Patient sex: M
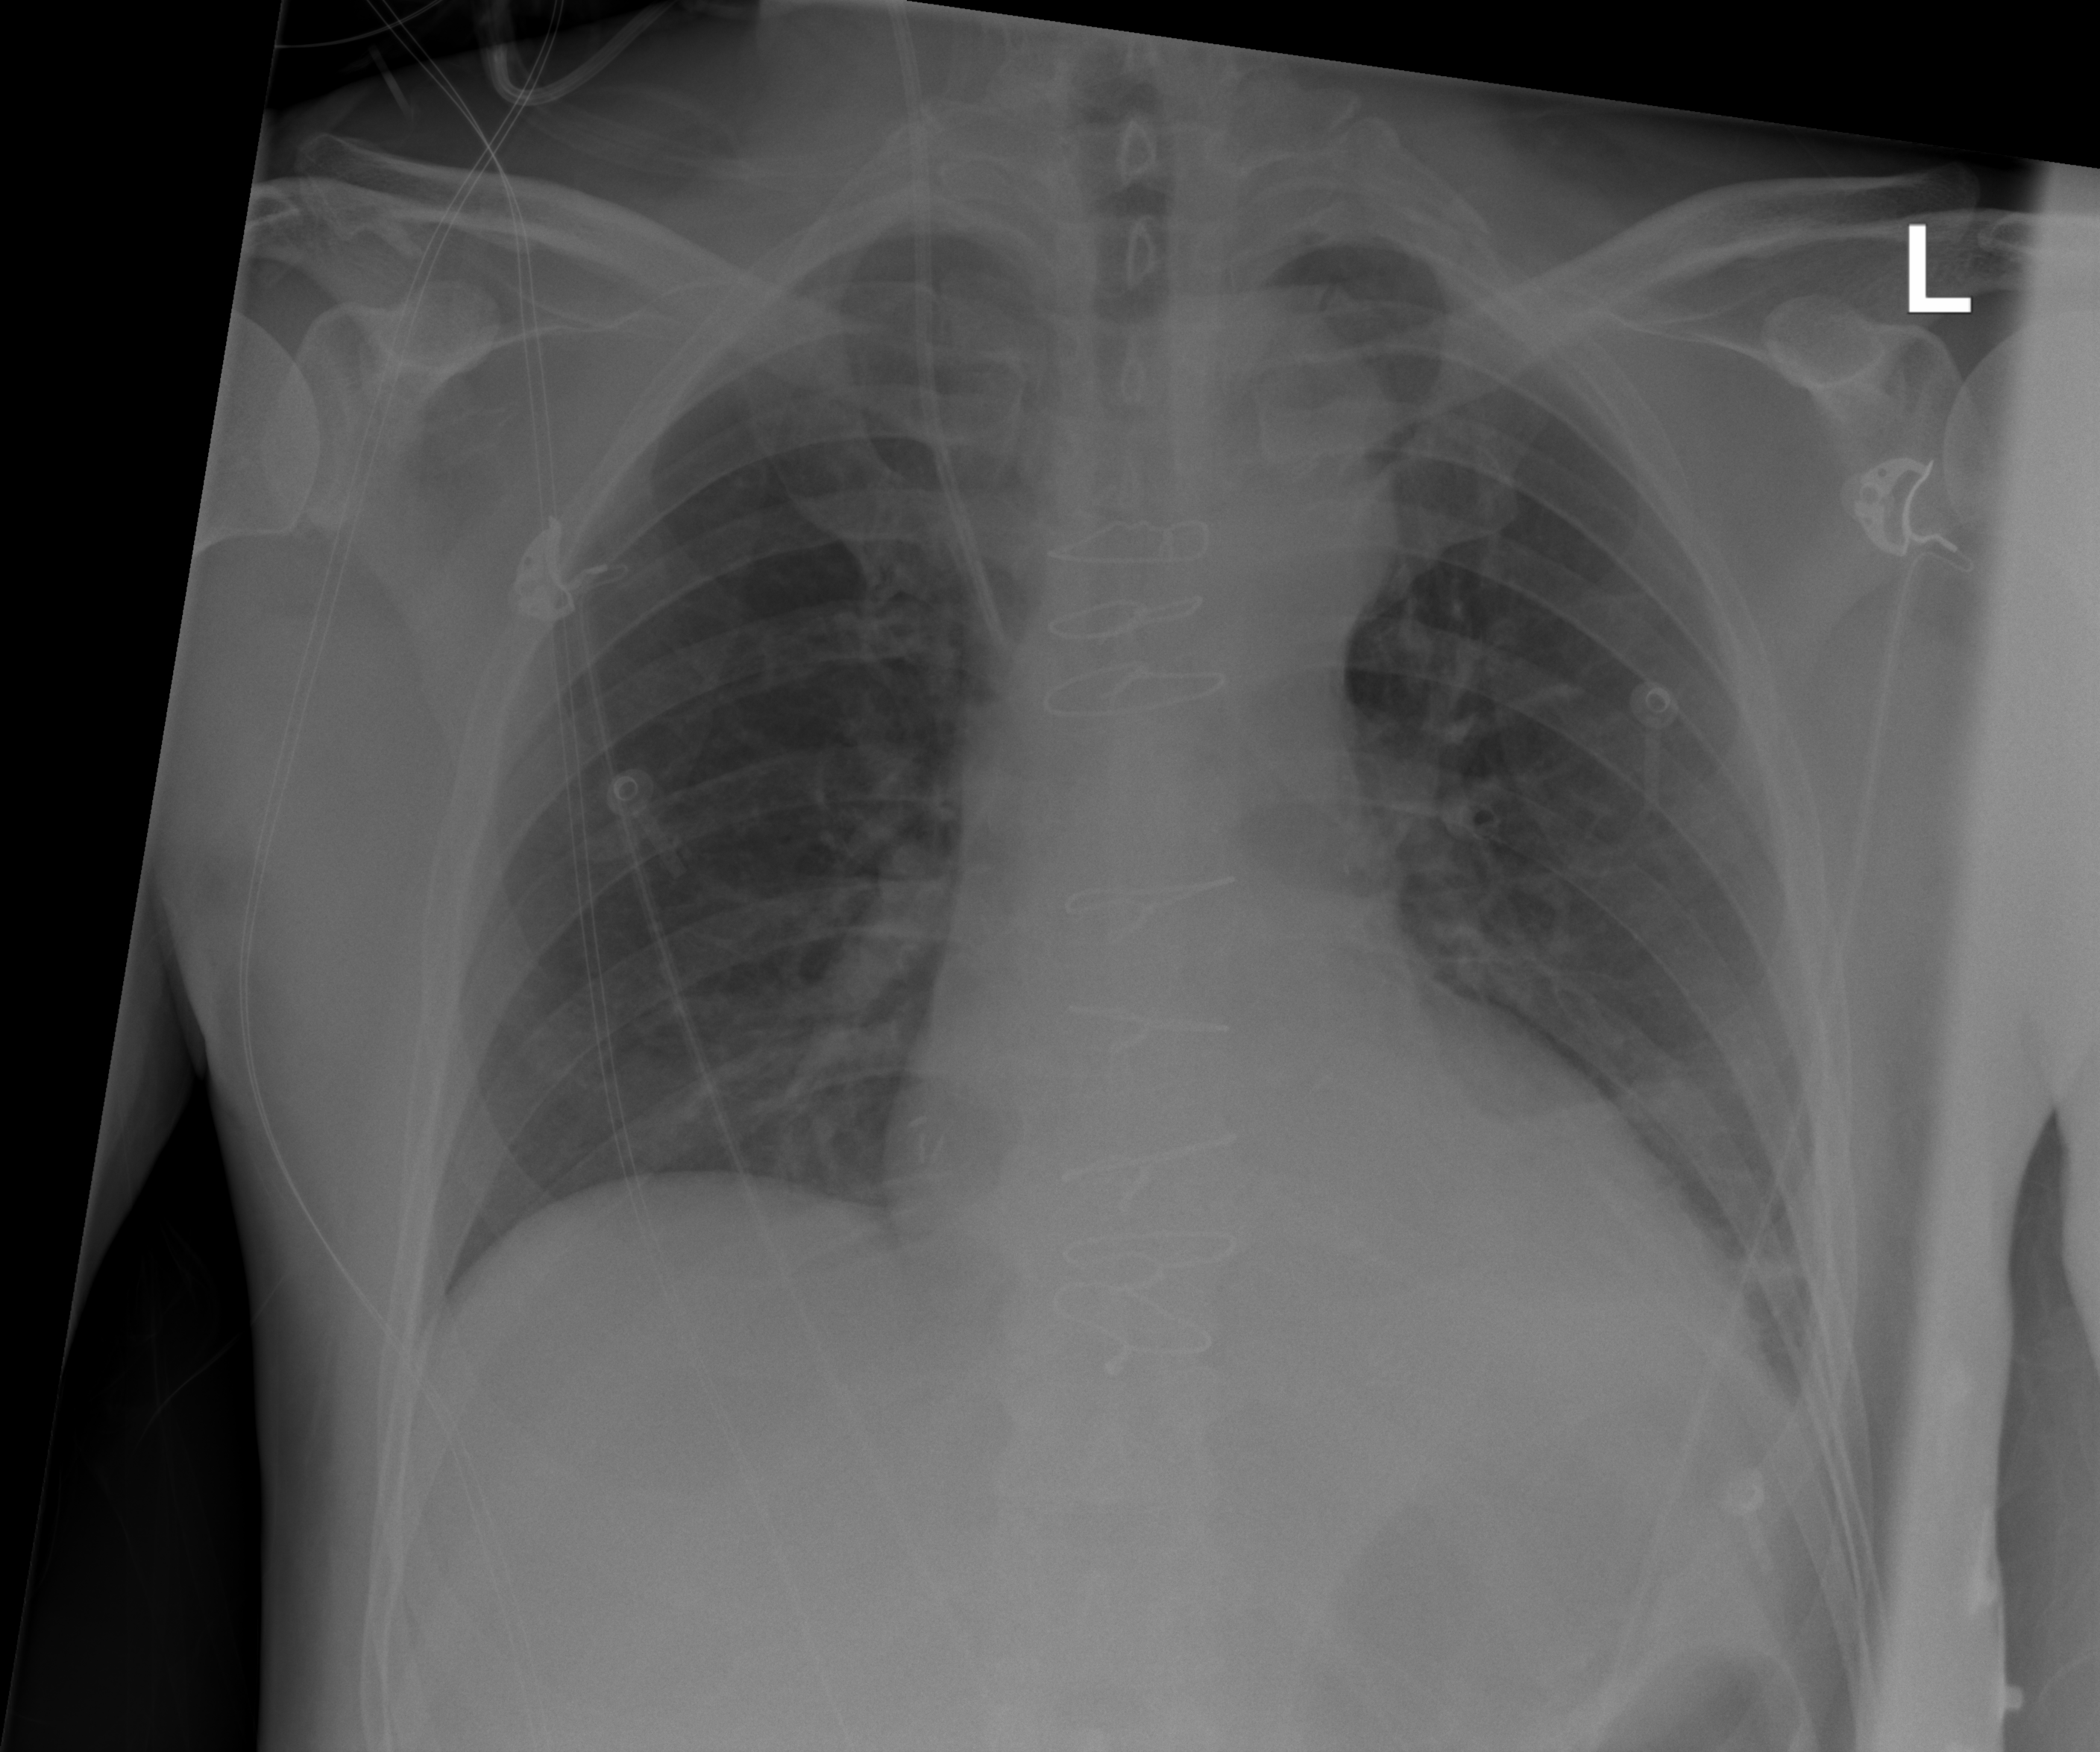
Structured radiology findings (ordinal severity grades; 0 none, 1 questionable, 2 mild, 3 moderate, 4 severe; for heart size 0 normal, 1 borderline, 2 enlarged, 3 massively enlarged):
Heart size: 0
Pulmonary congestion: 2
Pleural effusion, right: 0
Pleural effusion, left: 2
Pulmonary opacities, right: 2
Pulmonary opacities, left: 2
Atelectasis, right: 2
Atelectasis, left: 2